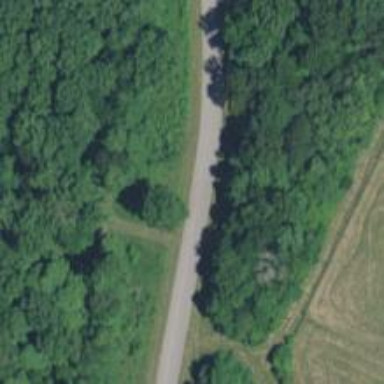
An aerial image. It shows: Unclassified road.